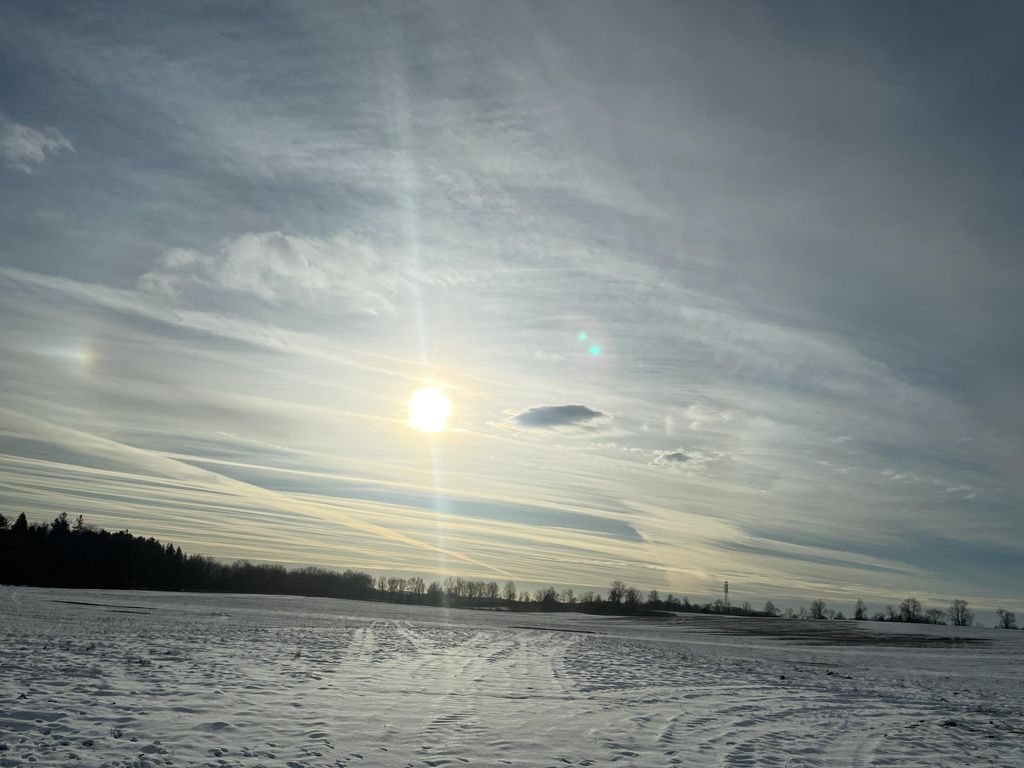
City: kitchener-waterloo